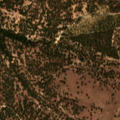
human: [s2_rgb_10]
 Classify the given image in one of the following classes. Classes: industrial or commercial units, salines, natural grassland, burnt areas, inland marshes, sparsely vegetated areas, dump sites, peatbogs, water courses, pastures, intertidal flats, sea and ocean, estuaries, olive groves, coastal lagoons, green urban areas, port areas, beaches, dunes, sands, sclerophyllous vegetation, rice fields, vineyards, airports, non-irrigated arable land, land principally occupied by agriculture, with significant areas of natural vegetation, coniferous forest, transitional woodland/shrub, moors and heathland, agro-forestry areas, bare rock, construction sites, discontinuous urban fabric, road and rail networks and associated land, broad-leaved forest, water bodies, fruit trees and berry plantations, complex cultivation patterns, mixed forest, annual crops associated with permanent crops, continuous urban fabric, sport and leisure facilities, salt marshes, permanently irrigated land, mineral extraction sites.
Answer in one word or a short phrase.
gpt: pastures, agro-forestry areas, broad-leaved forest, transitional woodland/shrub